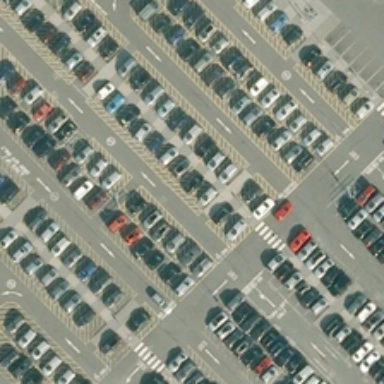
There are automobiles in some tight lines in the parking lot .